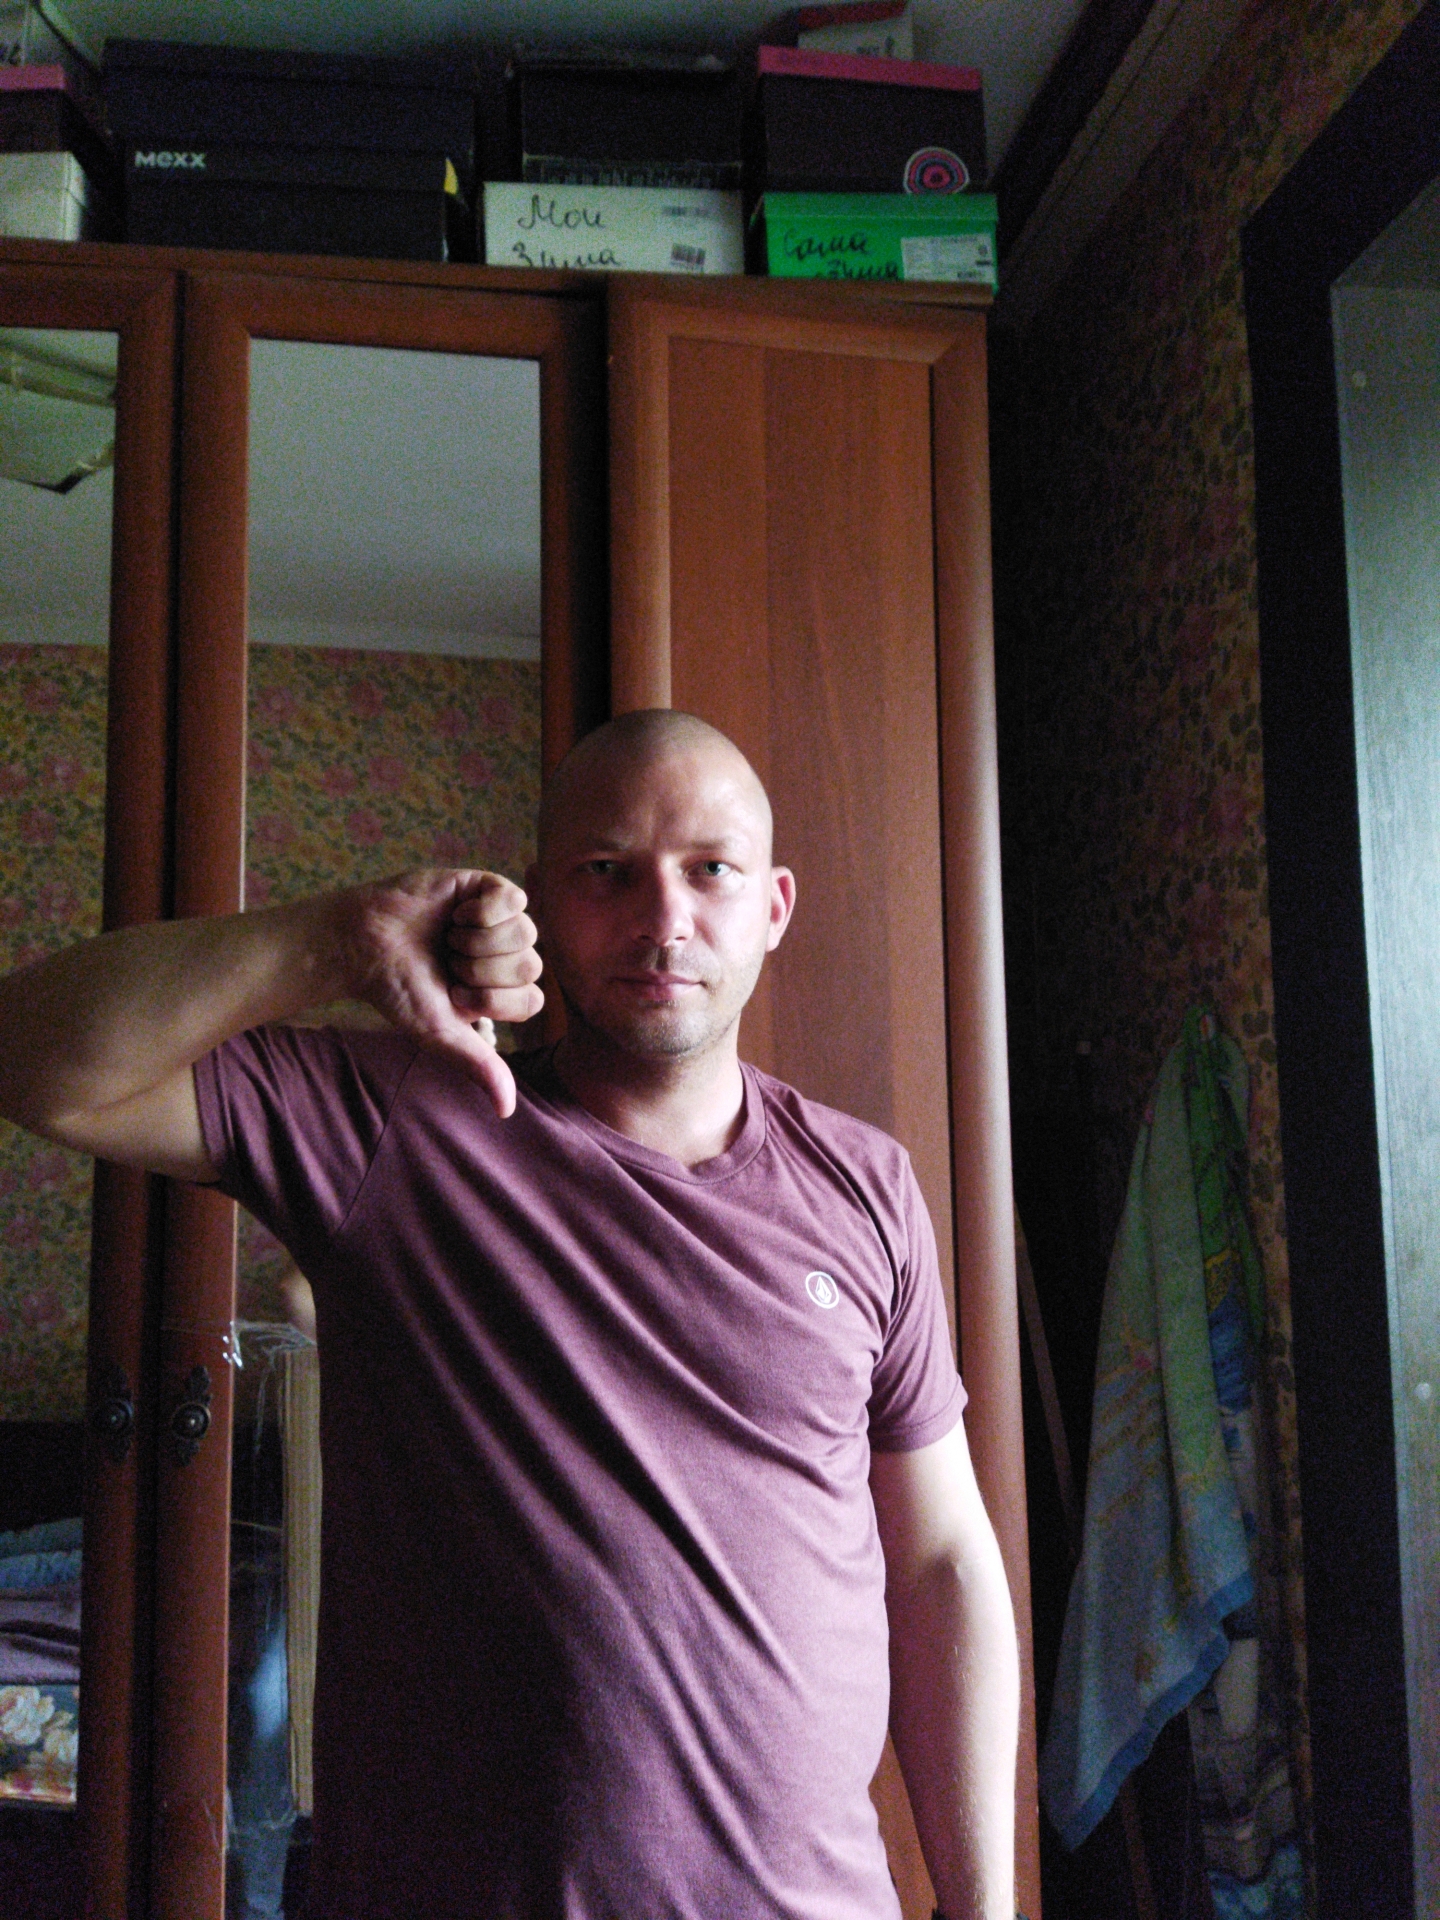
Label: noise